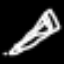
Label: pencil